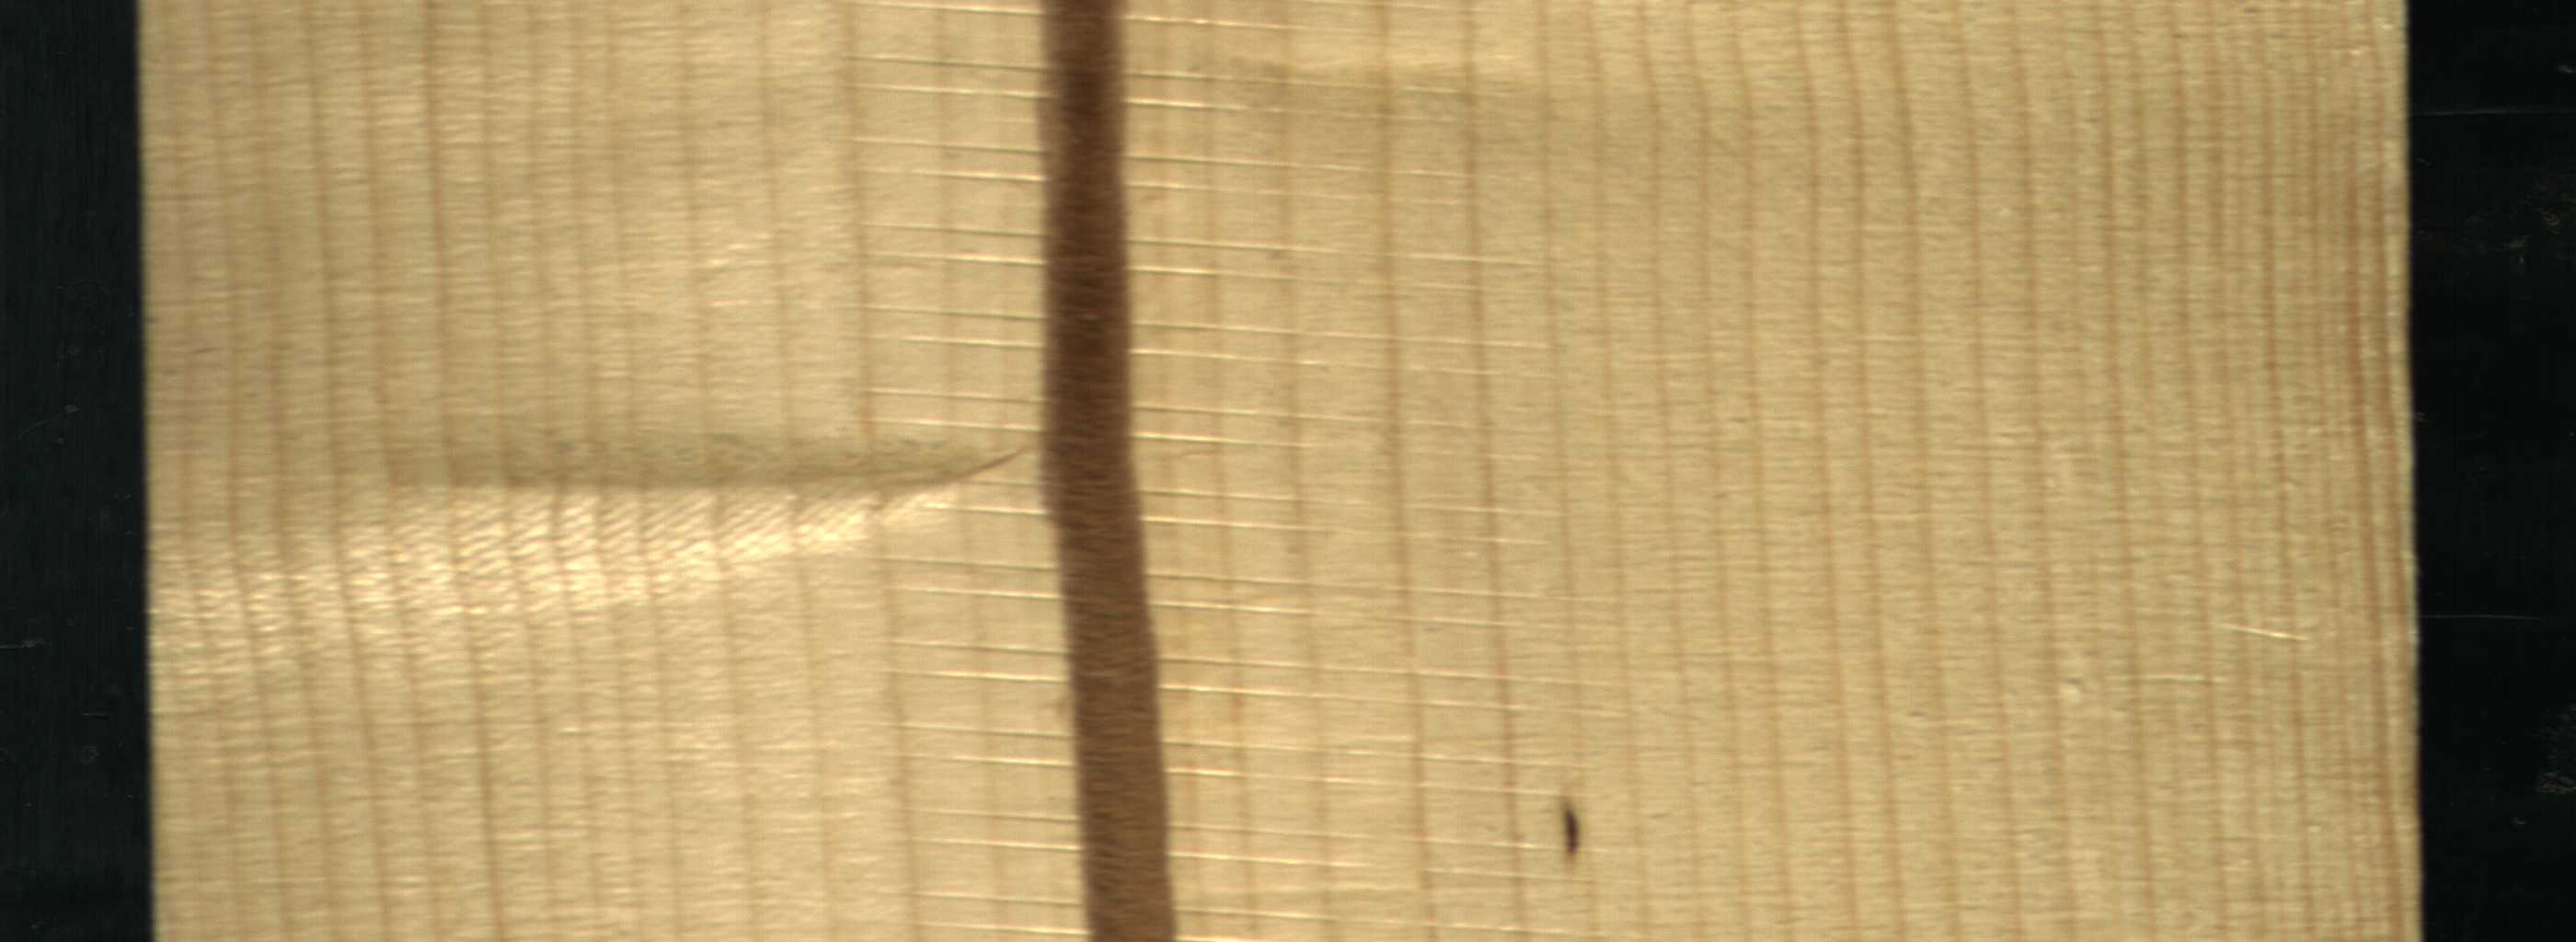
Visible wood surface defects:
Marrow
resin